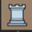
Piece: wR